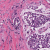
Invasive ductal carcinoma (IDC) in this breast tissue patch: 0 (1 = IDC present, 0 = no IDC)